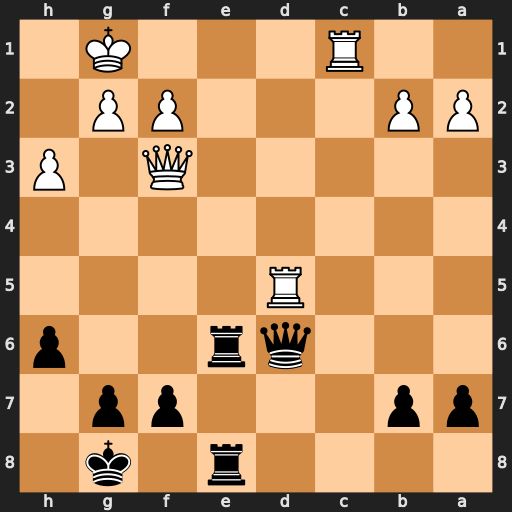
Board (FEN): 4r1k1/pp3pp1/3qr2p/3R4/8/5Q1P/PP3PP1/2R3K1
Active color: b
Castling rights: -
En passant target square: -
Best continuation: Re1+ Rxe1 Rxe1#